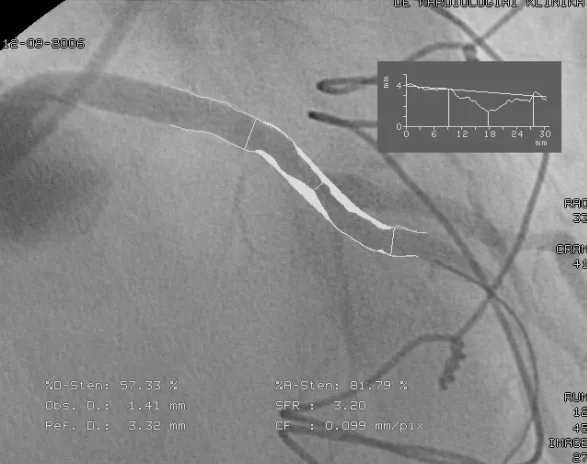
Quantitative coronary analysis measurement of the left anterior descending artery lesion demonstrated 57% diameter stenosis on the left anterior descending artery. However, the pressure wire sensor (black arrow) detected only a nonsignificant translesional gradient during vasodilatation (FFR = 0.89), indicating appropriate competitive flow in the LAD.
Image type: radiology (x_ray)